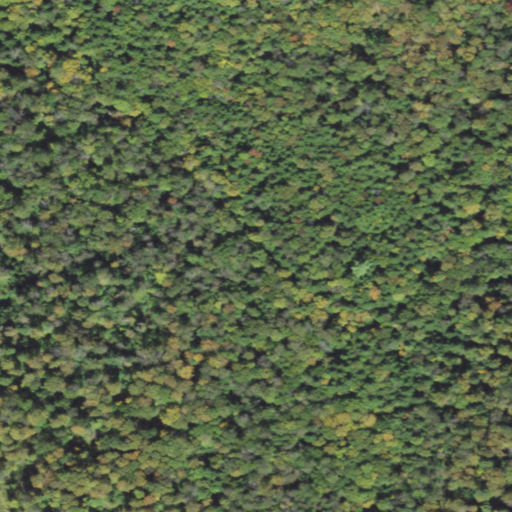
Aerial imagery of valley in Pennsylvania named Rock Hollow containing woody wetlands, mixed forest, evergreen forest, and deciduous forest